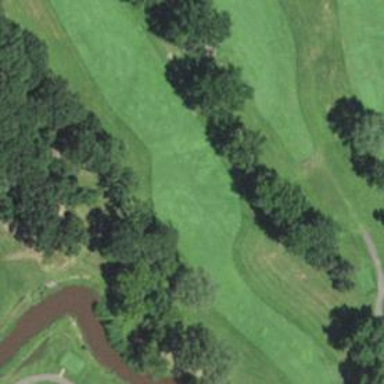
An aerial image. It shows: View of golf hole.